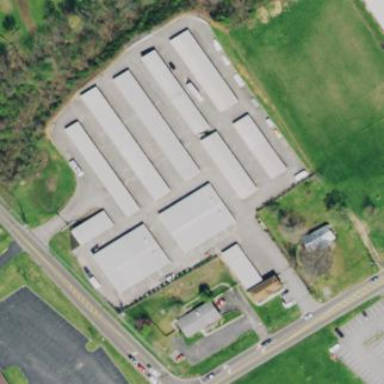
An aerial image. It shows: Self-storage area.